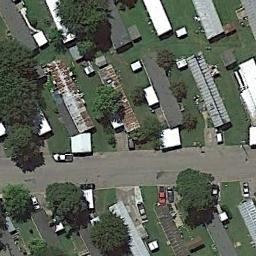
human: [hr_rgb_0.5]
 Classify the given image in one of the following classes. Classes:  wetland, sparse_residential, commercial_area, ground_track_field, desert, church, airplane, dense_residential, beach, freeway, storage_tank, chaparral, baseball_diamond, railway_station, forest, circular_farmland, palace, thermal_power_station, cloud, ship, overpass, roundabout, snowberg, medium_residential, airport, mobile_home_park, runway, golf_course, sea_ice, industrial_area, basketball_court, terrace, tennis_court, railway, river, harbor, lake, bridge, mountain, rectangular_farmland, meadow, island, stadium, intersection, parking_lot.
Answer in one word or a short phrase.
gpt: mobile_home_park